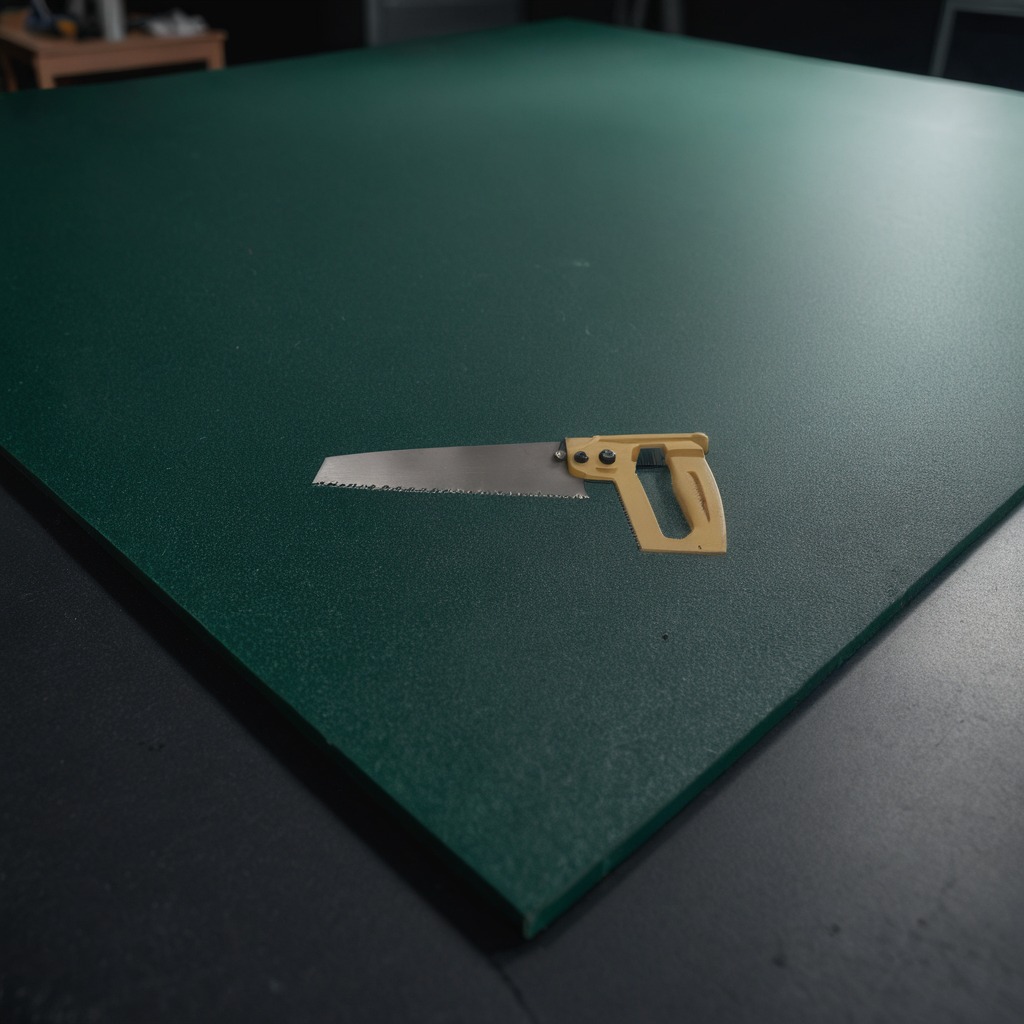
A metal saw lying on a clean granite tabletop covered with a green rubber mat inside a workshop at night dim ambient light soft shadows worn but beneath the mat